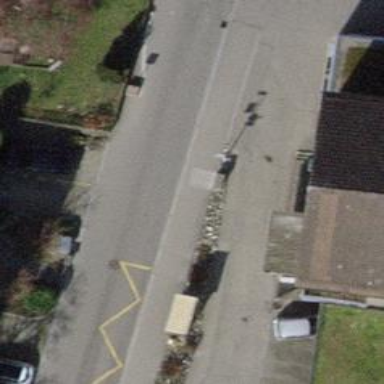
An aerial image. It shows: Street cabinet of man-made origin.